Field crop: maize
Growth stage: 1
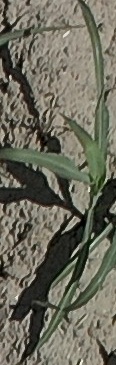
Species: sorghum